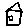
Label: house